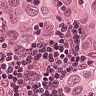
Metastatic tissue present: yes